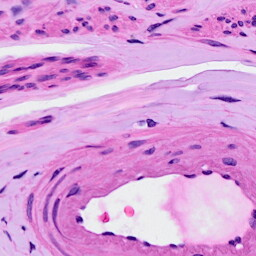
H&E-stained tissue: Ovarian